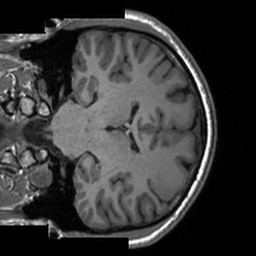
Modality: T1w
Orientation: coronal
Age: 37
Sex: male
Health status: healthy
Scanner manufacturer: siemens
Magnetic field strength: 3 T
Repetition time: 2 s
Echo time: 0.00203 s